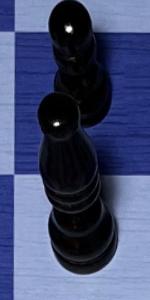
Label: Bishop_Black